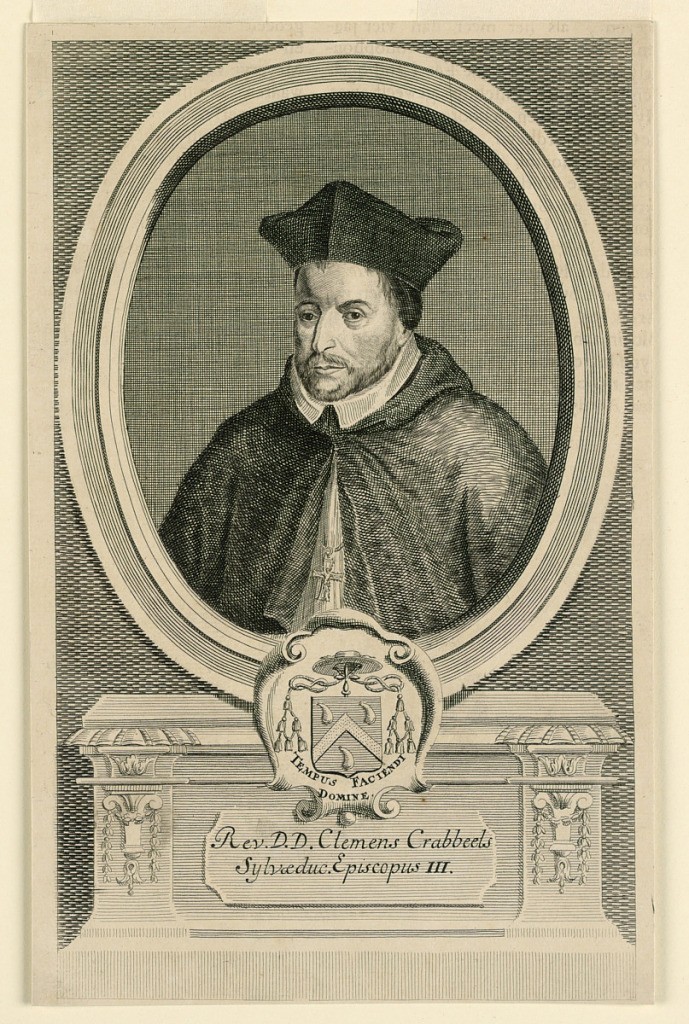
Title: Portrait of Clemens Crabbeels, Bishop of Sylva
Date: ca. 1700-1730
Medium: Engraving on paper
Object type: Print
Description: Within an oval frame is the bust portrait of a cleric, wearing a beretta and heavy cape. Below, his escutcheon and motto, and inscription.